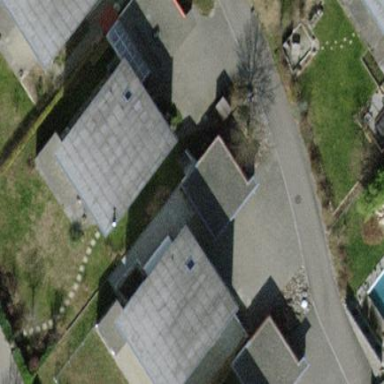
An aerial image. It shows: Detached building.